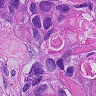
Metastatic tissue present: yes